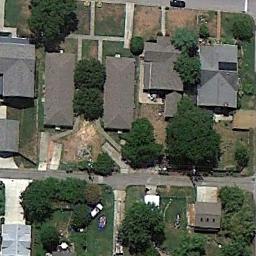
Label: residential